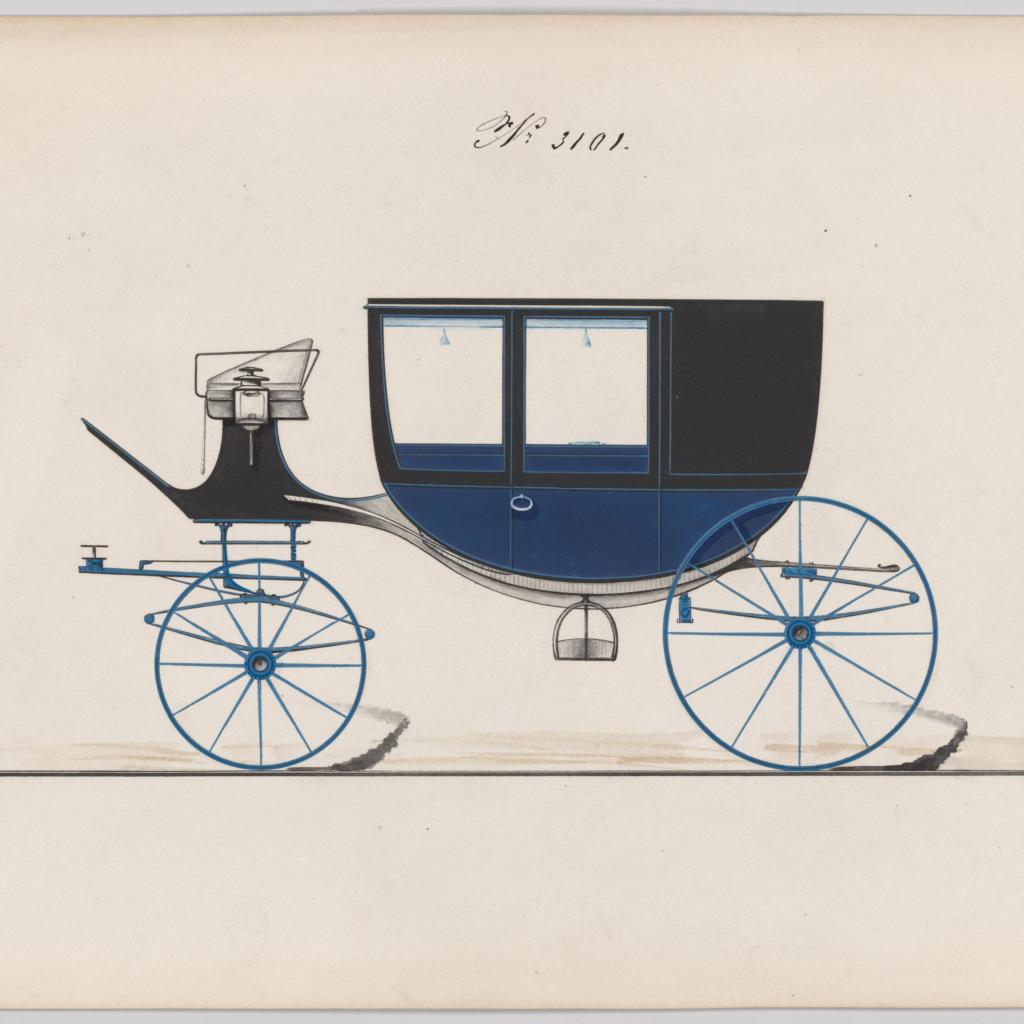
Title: Design for Glass Panel Coach, no. 3101
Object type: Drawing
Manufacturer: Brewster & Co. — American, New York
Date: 1875
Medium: Pen and black in, watercolor and gouache
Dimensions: sheet: 7 1/16 x 9 11/16 in. (17.9 x 24.6 cm)
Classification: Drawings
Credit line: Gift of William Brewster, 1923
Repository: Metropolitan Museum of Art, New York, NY